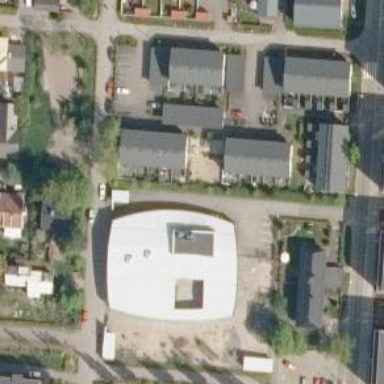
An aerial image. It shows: Kindergarten.